Field crop: maize
Growth stage: 2
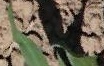
Species: maize